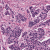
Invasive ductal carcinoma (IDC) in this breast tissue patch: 1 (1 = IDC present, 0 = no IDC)